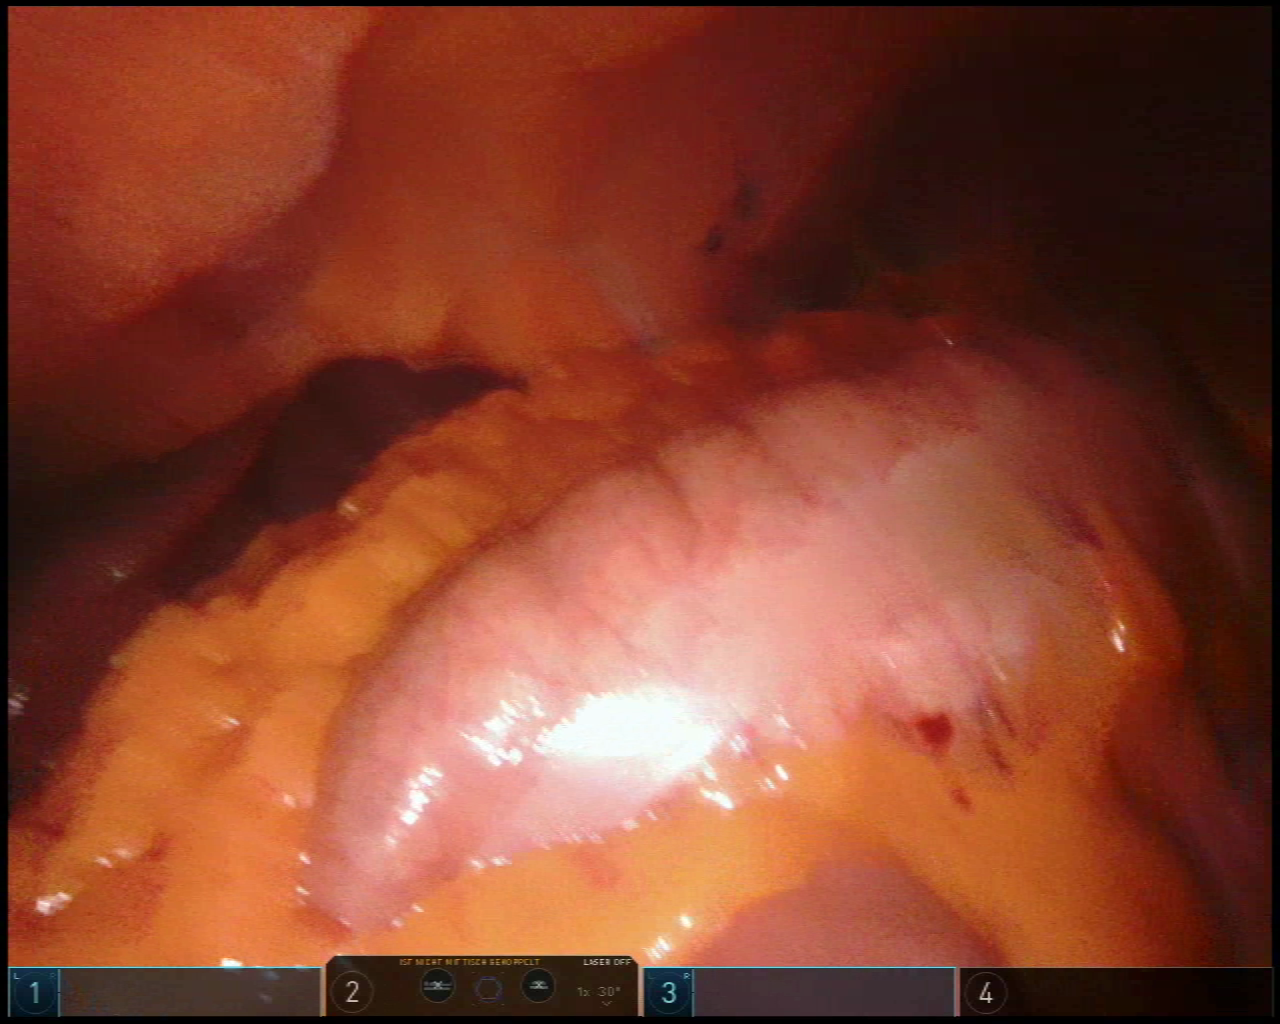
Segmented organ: liver
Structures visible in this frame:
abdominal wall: yes
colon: yes
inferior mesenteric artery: no
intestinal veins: no
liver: yes
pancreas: no
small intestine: no
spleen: no
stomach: no
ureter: no
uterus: no
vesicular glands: no